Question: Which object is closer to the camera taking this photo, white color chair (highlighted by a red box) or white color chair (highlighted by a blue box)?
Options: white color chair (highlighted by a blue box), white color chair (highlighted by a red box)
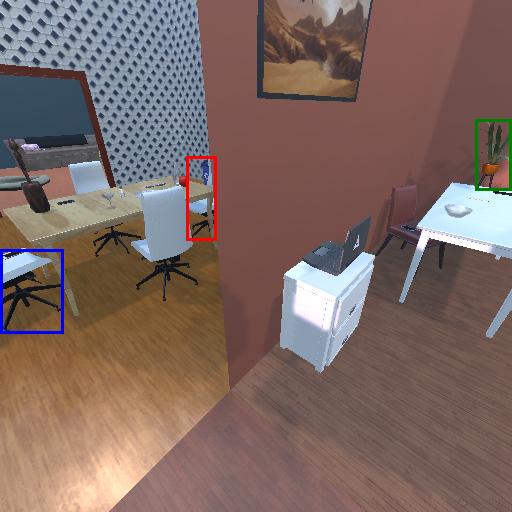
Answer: white color chair (highlighted by a blue box)